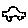
Label: car